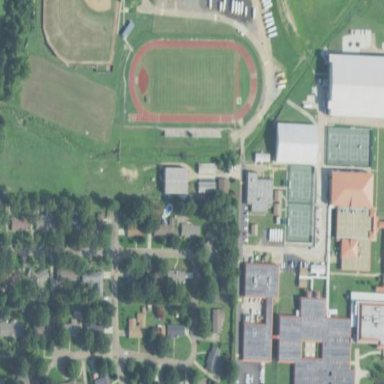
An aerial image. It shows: School.